Question: '''
var obj1={
var1:"val1",
init:function(){
this.var1="val2";
var self=this;
setTimeout(function(){self.var1="val3"},1);
setTimeout(function(){obj1.var1="val3"},1);
}
}
obj1.init();
console.log(obj1.var1);
console.log(obj1);
'''
How to set/assign a value to var1 in the setTimeout callback. Assigning val3 does not have an effect and as seen in the screenshot we have two properties mentioned as var1 now. 1 is var1=val2 and other is var1=val3 , but this.var1 always returns val2 not val3

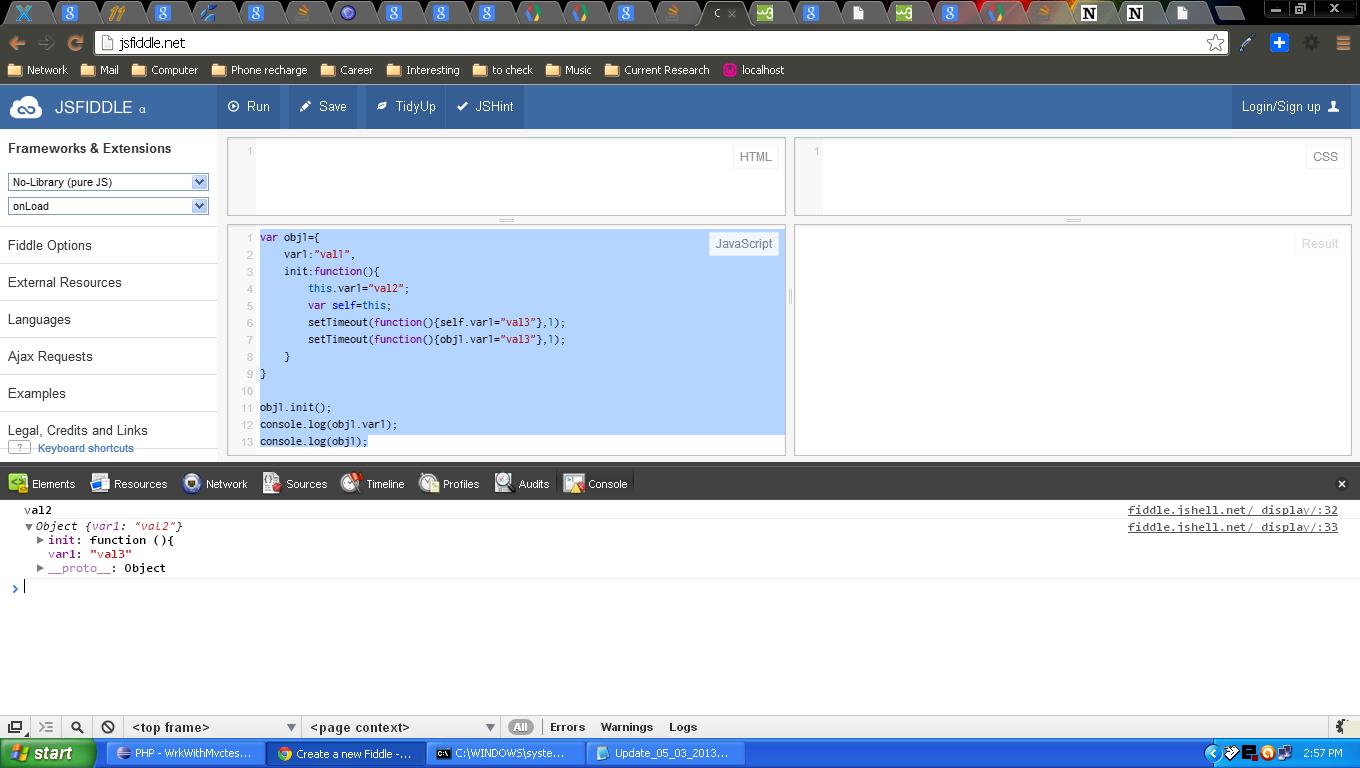
Answer: Actually the value is set to "var3" in your code. But in your demo, the console prints "var2" is because that 'console.log()' fire earlier then that setTimeout(). The variable changes after it print out.
check <URL> for correct result.